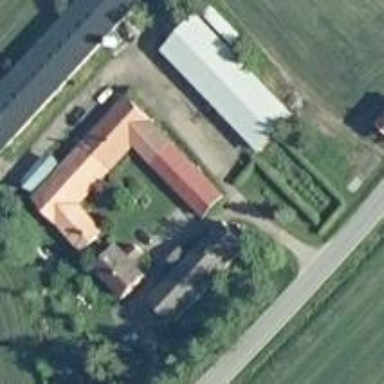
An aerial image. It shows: Farm.